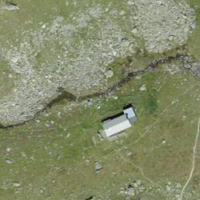
EUNIS habitat code: 26
Species observed at this site:
Motacilla alba